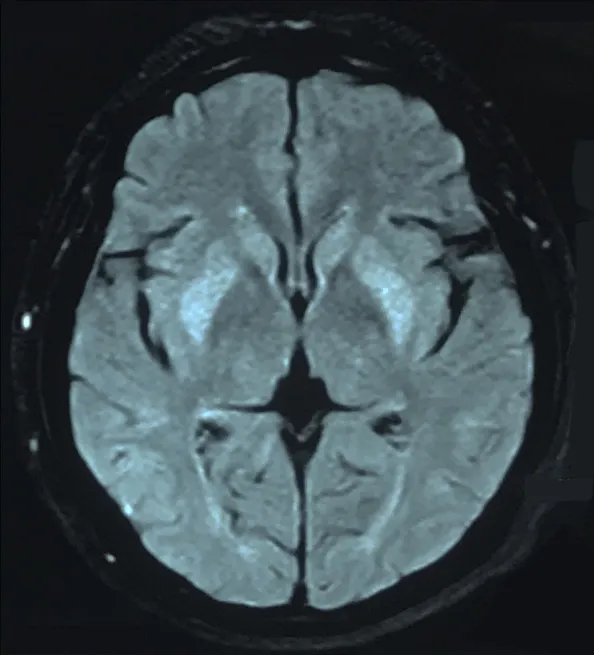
Head MRI revealed symmetric FLAIR hyperintensities of the bilateral basal ganglia.
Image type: radiology (mri)